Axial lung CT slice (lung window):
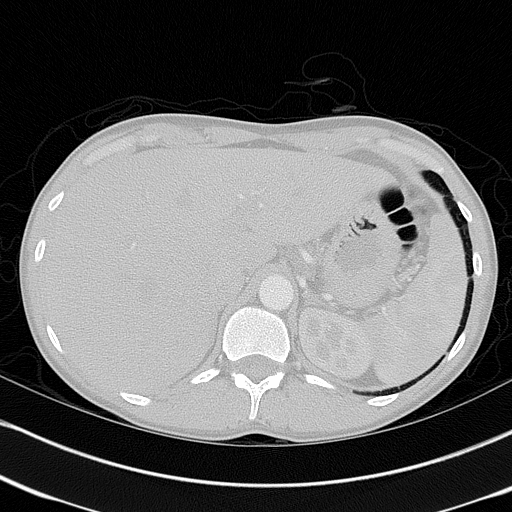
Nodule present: no